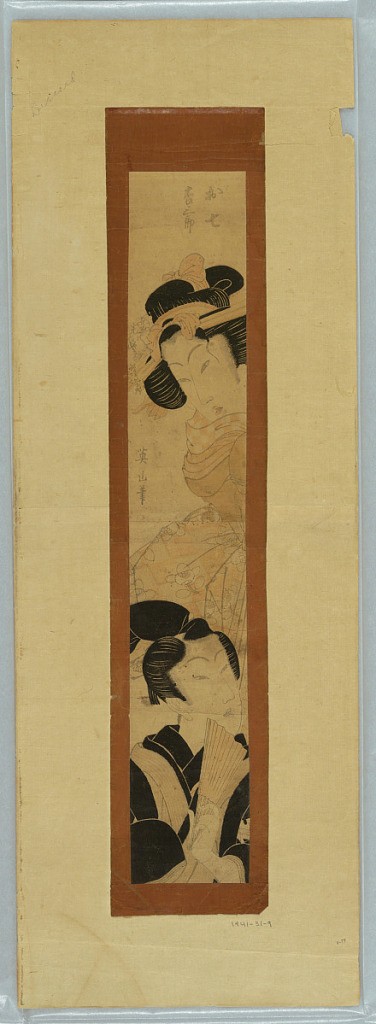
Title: Two Actors
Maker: Kikugana Eizan
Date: ca. 1800
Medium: Woodblock print (ukiyo-e) on mulberry paper (washi), ink with color
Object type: Print
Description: Half-figures of two actors, one above the other. Upper figure, a girl, Oitaichi; wears kimono with flowered skirt and checkered underdress. Dress colored in tan (red-orange), now faded, with some gauffrage. Lower figure, a young man Kichisaburo, holding a fan.